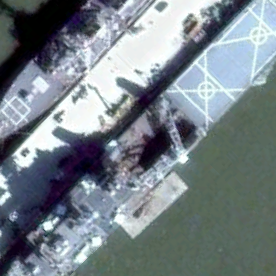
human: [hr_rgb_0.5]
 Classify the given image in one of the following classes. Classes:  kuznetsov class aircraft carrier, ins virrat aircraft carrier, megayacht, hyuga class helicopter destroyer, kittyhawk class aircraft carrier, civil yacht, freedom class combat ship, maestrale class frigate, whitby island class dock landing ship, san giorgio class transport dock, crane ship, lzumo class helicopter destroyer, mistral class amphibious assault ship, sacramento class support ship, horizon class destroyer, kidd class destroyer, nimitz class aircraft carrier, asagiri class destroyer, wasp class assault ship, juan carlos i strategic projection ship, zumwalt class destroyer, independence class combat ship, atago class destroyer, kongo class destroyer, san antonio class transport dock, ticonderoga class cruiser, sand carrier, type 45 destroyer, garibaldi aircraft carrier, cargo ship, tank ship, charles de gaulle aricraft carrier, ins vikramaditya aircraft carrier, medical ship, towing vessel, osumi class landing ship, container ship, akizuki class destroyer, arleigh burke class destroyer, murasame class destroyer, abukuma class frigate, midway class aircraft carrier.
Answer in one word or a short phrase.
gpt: Whitby Island class dock landing ship